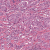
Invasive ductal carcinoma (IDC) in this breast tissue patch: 1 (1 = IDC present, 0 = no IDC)